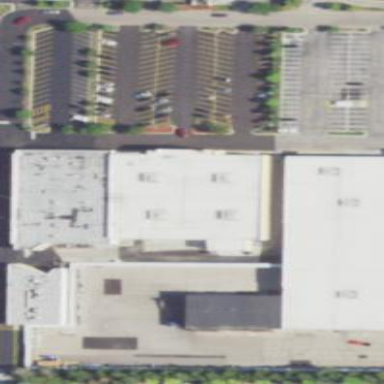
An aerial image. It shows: Part of the building is dedicated to retail space.